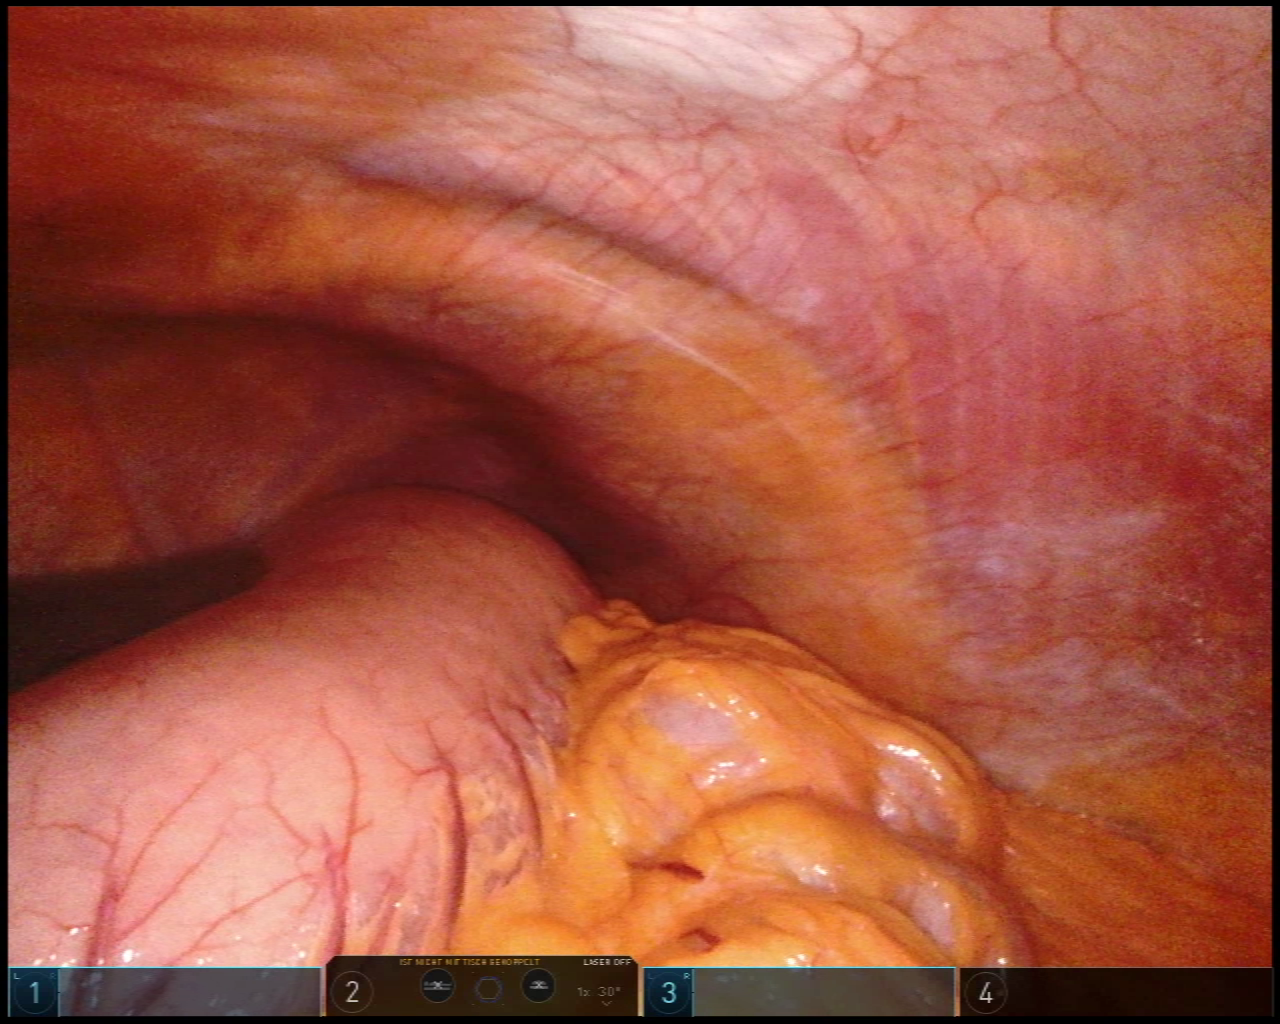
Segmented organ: abdominal_wall
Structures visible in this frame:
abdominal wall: yes
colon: yes
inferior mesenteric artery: no
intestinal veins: no
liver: yes
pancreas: no
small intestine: no
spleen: no
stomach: yes
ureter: no
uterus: no
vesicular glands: no